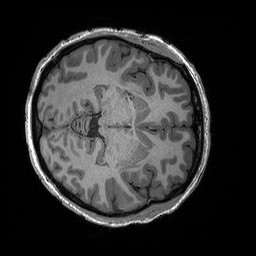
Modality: T1w
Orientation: axial
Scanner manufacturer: siemens
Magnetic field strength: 3 T
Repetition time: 2.3 s
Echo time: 0.00294 s